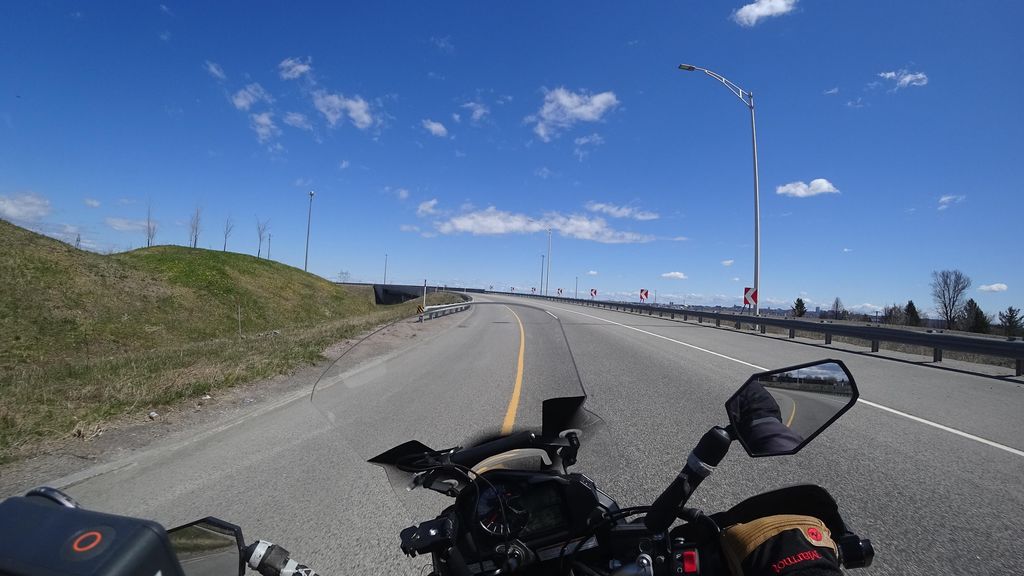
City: quebec_city